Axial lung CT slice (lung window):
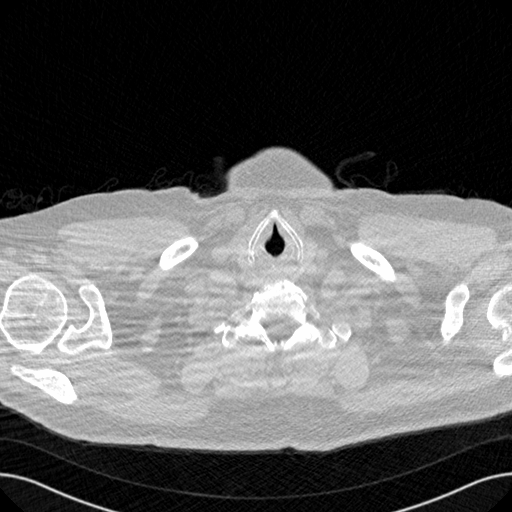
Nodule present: no